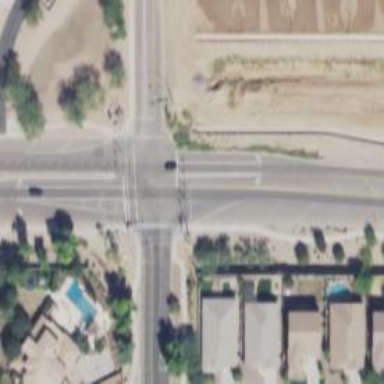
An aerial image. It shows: Marked road crossing.